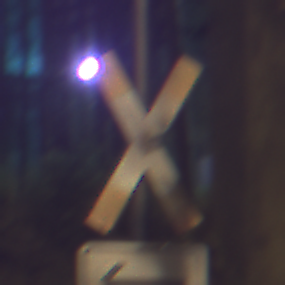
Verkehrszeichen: Andreaskreuz
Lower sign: RichtungsangabeDurchPfeile1
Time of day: Night
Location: Outdoor (Suburban)
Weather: PartlyCloudy
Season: NotSpecified
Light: Artificial